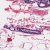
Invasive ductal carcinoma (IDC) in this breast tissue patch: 0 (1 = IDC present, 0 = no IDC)